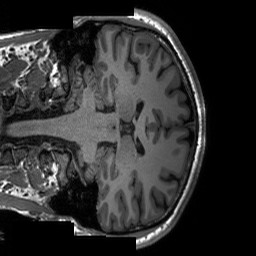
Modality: T1w
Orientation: coronal
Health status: ill
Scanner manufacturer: siemens
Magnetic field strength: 3 T
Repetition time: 2.3 s
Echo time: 0.00226 s